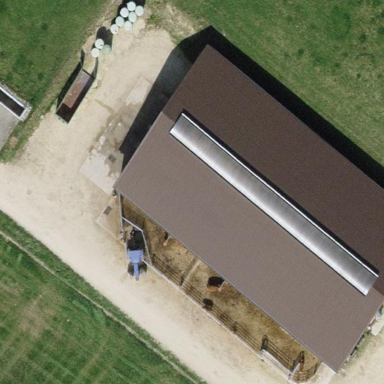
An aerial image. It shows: Farm auxiliary building.